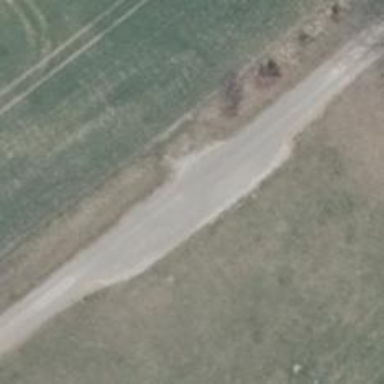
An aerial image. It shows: Passing place on the road.